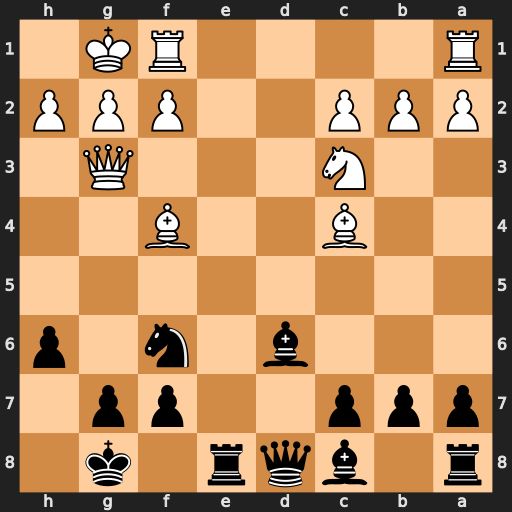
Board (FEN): r1bqr1k1/ppp2pp1/3b1n1p/8/2B2B2/2N3Q1/PPP2PPP/R4RK1
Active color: b
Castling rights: -
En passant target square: -
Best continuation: Nh5 Bxd6 Nxg3